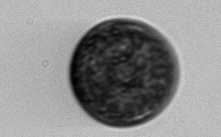
Label: Coscinodiscus